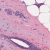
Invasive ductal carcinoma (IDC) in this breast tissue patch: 1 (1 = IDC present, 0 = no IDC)